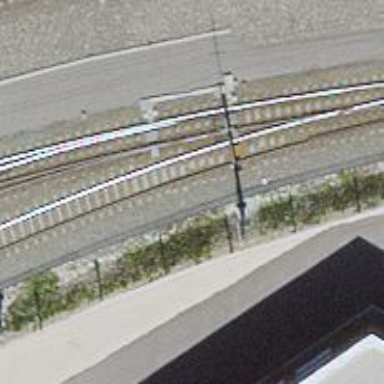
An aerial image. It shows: Railway switch.